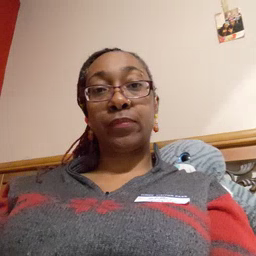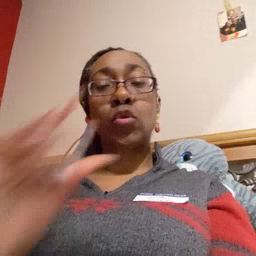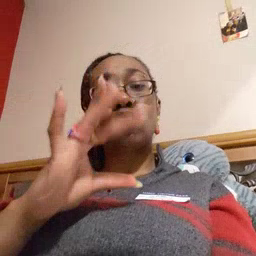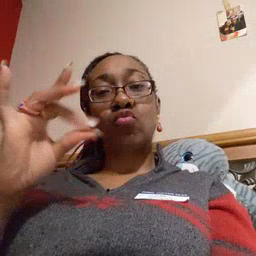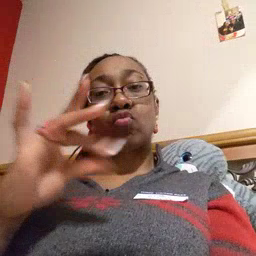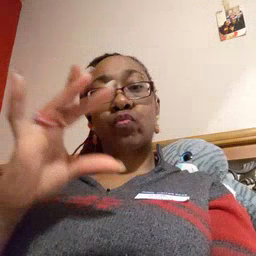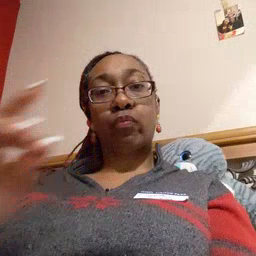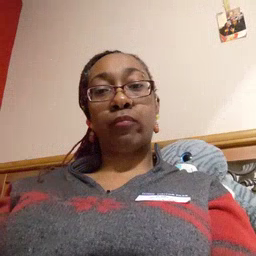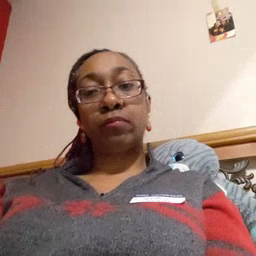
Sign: story